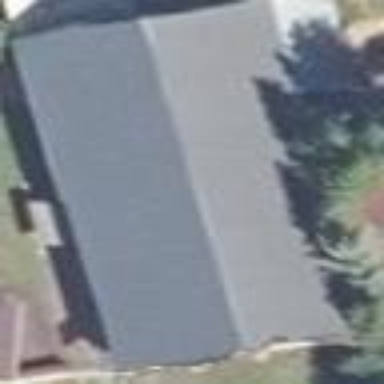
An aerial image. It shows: Rural barn.